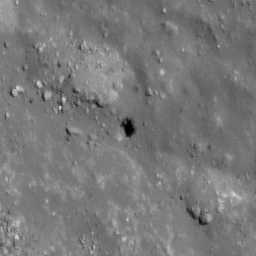
Pit: Tharp 4
Host crater: Tharp
Host type: impact_melt
Lunar coordinates: latitude -30.606, longitude 145.706